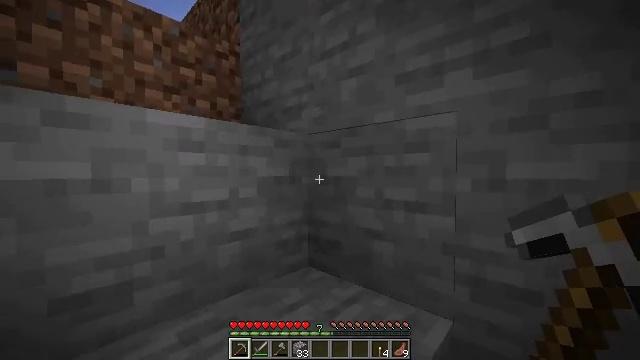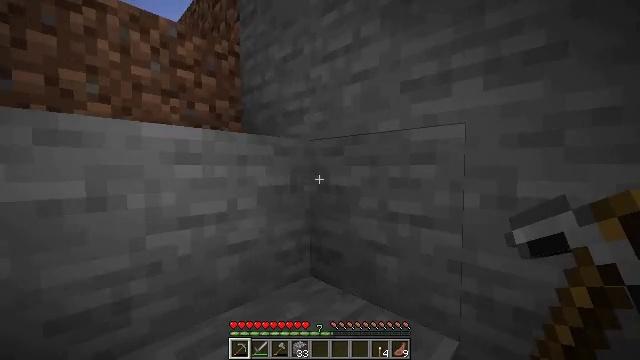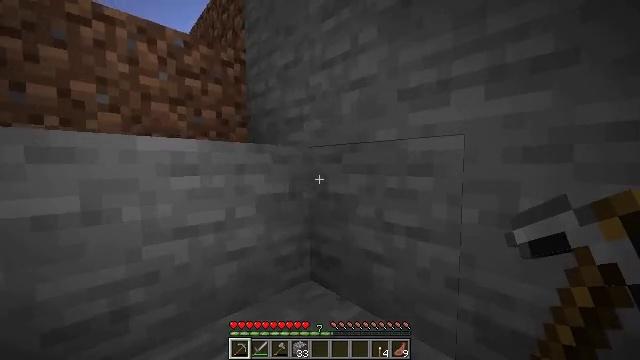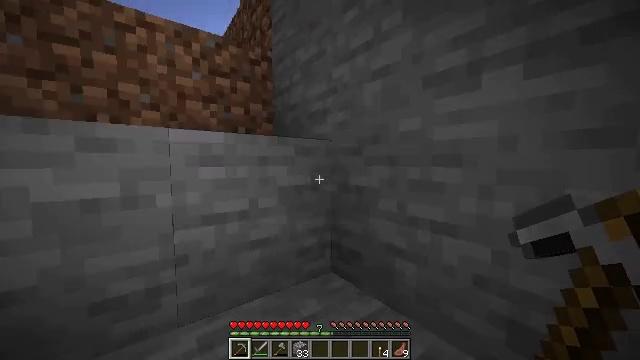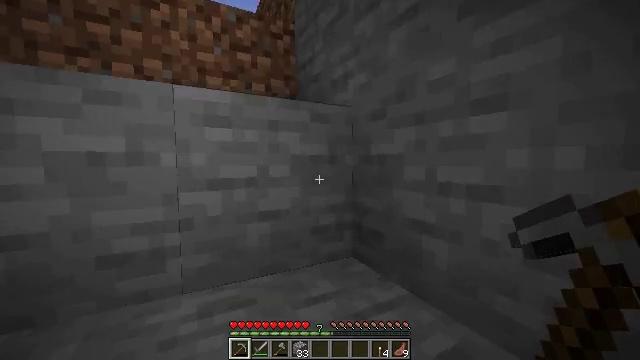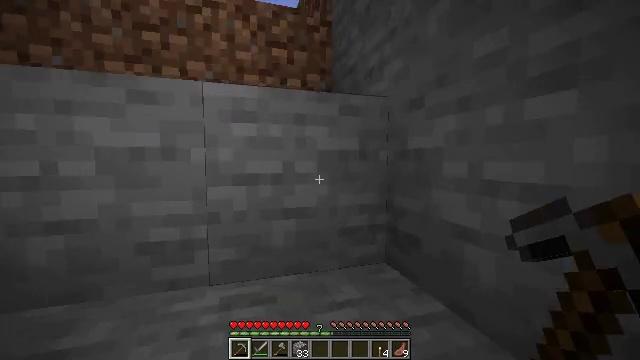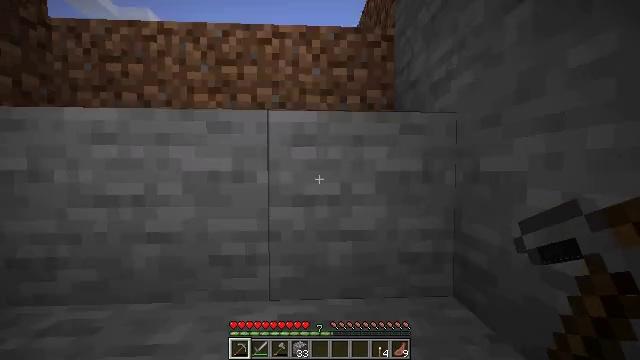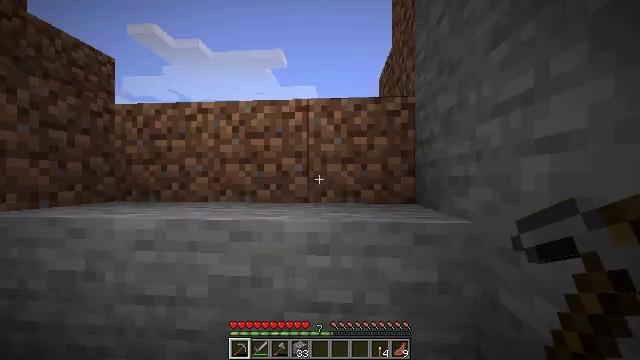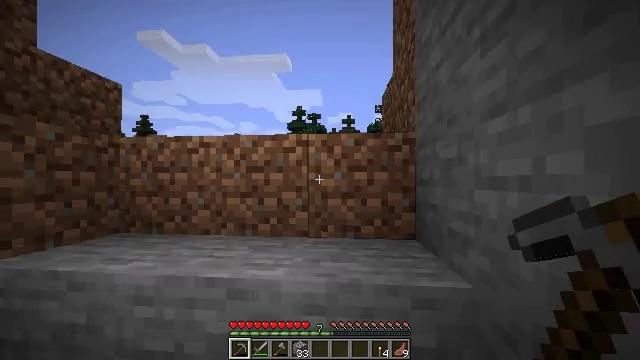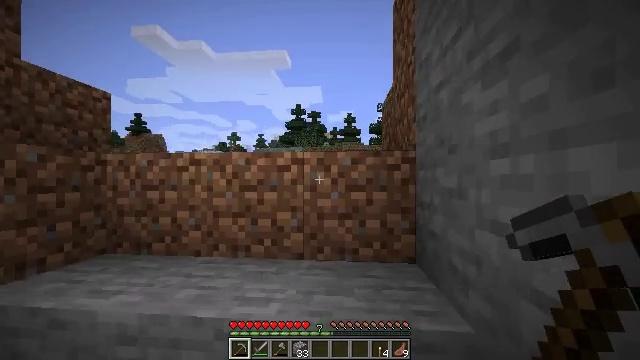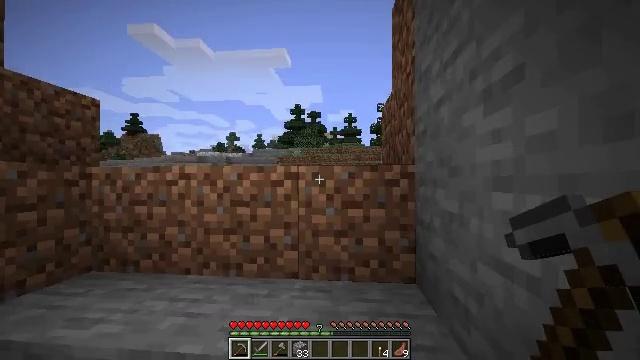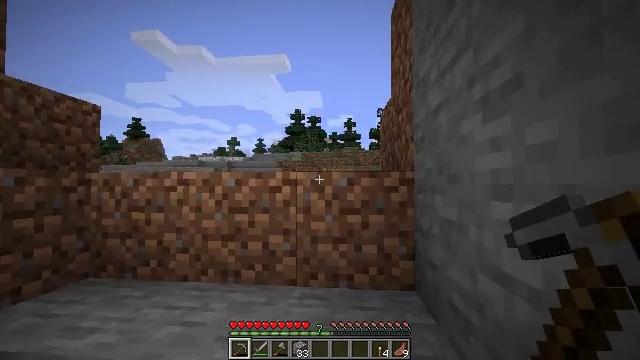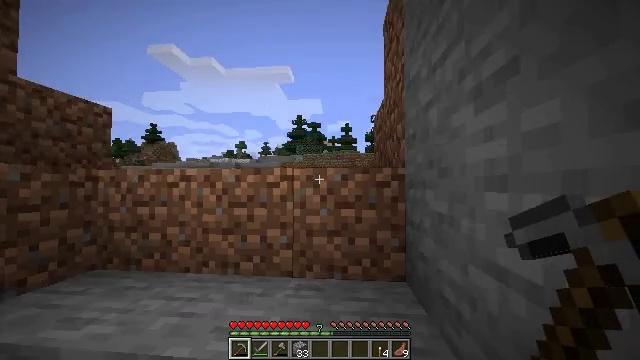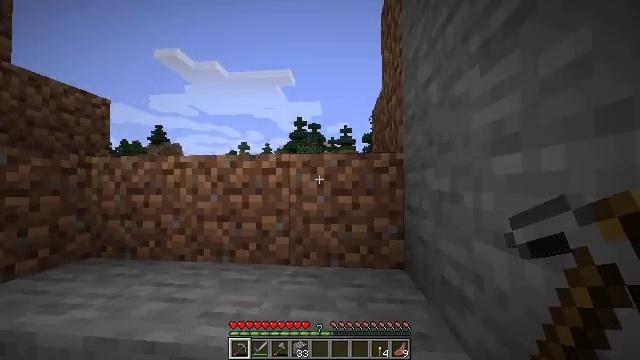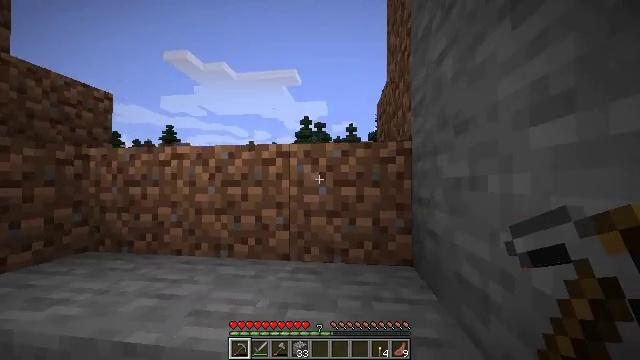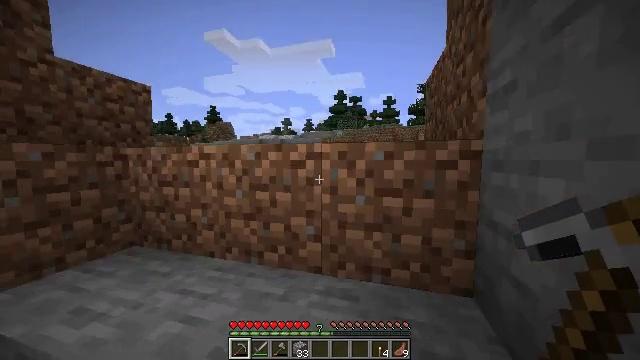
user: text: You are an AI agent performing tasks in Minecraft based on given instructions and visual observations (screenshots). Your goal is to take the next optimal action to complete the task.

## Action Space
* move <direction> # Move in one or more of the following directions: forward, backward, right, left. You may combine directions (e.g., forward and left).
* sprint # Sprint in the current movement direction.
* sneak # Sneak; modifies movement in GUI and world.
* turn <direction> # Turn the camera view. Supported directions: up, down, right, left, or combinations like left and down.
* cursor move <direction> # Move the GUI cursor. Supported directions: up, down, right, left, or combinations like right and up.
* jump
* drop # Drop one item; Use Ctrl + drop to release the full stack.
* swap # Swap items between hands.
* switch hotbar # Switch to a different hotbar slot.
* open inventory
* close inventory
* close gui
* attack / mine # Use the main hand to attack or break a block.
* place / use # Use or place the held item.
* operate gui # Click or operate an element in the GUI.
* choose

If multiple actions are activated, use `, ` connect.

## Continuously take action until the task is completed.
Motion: motion action
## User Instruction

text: Mine seagrass underwater.
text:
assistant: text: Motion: move forward and move right, sprint, turn left and down, jump
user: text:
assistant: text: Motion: move forward and move right, sprint, turn left and down
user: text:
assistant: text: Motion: move forward and move right, sprint, turn left
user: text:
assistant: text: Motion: move forward, sprint, turn left
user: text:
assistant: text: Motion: move forward, sprint, turn left
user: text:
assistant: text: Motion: move forward, sprint, turn left and up, jump
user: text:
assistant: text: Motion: move forward, sprint, turn left and up, jump
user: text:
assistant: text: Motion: move forward, sprint, turn left, jump
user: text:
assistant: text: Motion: move forward, sprint, jump
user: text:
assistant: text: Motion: move forward, sprint
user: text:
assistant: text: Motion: move forward, sprint
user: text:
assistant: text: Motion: move forward, sprint
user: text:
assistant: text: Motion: move forward, sprint
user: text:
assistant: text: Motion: move forward, sprint, turn left, jump
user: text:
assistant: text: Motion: move forward, sprint, turn left and down, jump
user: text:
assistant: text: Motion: move forward, sprint, turn left and down, jump
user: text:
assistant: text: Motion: move forward, sprint, turn left and down, jump
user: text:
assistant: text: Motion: move forward, sprint, jump
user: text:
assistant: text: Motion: move forward, sprint
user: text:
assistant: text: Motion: move forward, sprint
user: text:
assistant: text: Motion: move forward, sprint
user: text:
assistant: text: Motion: move forward, sprint, turn right and down, jump
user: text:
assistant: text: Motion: move forward, sprint, jump
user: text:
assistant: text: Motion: move forward, sprint, jump
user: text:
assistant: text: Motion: move forward, sprint, turn down, jump
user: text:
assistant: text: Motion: move forward, sprint, turn left and down, jump
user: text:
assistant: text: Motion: move forward, sprint, turn left and down, jump
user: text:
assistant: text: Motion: move forward, sprint, turn left and down
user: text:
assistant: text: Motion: move forward, sprint
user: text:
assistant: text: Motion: move forward, sprint